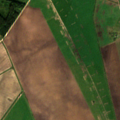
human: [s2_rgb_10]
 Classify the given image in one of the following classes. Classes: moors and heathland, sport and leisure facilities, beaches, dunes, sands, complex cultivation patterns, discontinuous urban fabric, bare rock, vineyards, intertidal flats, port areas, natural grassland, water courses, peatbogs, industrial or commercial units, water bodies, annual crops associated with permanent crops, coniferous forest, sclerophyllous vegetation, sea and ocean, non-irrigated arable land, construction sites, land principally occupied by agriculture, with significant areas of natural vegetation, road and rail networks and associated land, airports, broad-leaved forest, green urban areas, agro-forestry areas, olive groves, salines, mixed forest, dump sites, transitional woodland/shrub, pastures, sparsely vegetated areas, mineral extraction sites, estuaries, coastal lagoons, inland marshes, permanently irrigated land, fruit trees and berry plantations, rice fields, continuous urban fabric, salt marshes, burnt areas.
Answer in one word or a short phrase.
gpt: non-irrigated arable land, complex cultivation patterns